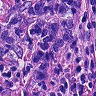
Metastatic tissue present: yes